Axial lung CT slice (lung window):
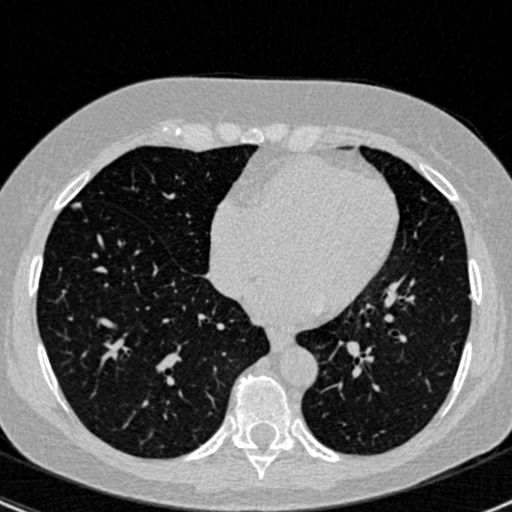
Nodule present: yes
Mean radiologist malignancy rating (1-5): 3.333